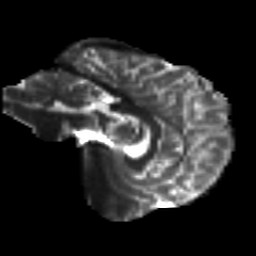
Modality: T2w
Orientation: sagittal
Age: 25
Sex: male
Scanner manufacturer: siemens
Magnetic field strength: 3 T
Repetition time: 8.8 s
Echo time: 0.085 s